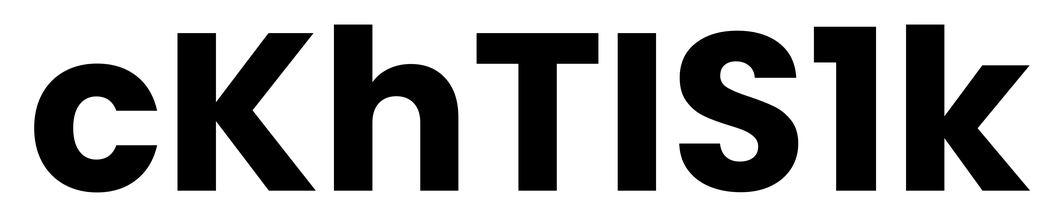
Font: Poppins-Bold